Question: I need to export a report viewer RDLC as an image that might be any image format.
When a set the the output format as PNG or even JPEG I got expection, as below:

If I try as EMF it works out, but not for others formats as JPEG or PNG.
Apart from that, How could I save this output image at the disk?
Thanks for the help!
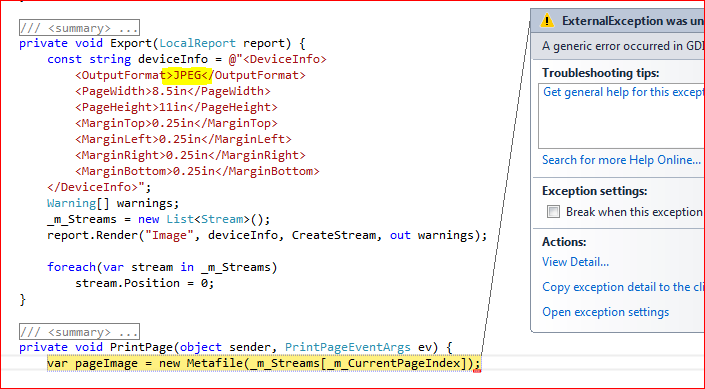
Answer: Could achieve the desired solution by the code below
'''
var byts = report.Render("Image", "<DeviceInfo><OutputFormat>PNG</OutputFormat></DeviceInfo>");
File.WriteAllBytes("c:\test.png", byts);
'''